Field crop: maize
Growth stage: 2
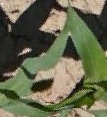
Species: maize